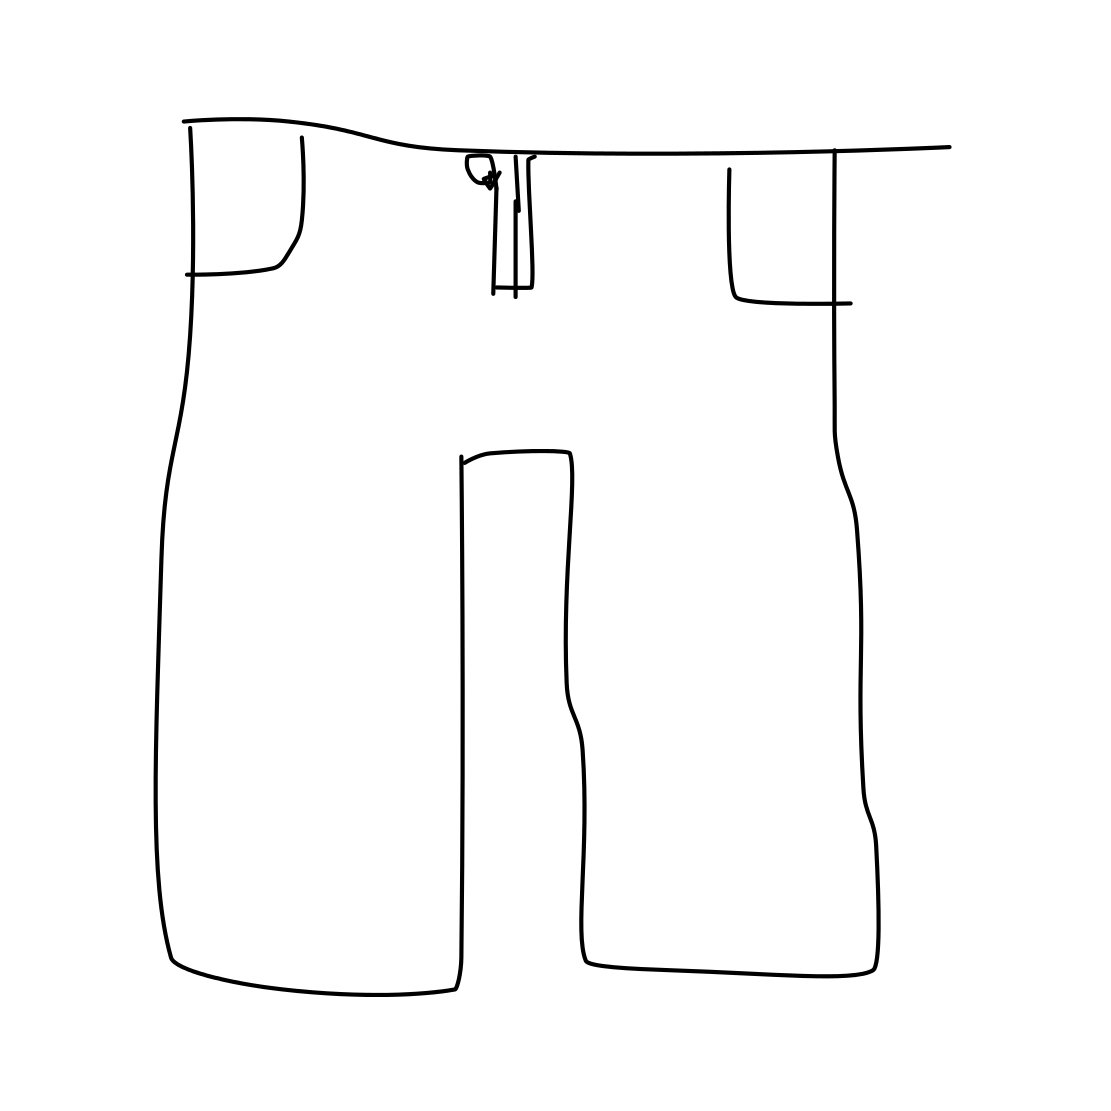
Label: trousers